Field crop: tomato
Growth stage: 1
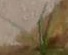
Species: cyperus